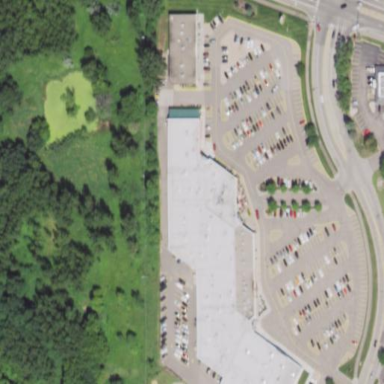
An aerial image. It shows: Mall building.